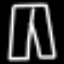
Label: pants